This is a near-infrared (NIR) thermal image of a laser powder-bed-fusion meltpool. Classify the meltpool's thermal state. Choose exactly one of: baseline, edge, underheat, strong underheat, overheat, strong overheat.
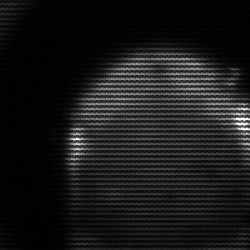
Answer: edge